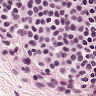
Metastatic tissue present: no